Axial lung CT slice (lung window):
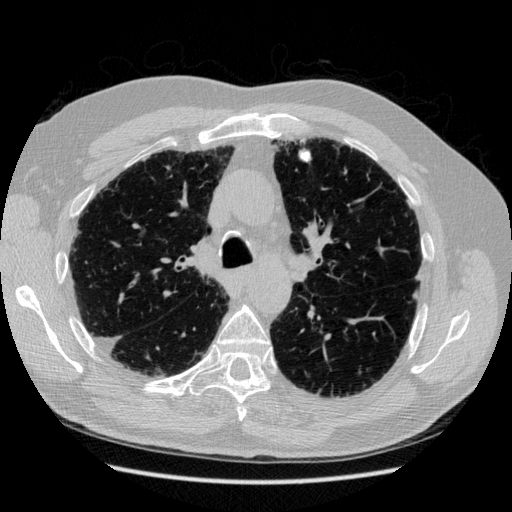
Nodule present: yes
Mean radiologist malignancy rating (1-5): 1